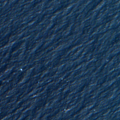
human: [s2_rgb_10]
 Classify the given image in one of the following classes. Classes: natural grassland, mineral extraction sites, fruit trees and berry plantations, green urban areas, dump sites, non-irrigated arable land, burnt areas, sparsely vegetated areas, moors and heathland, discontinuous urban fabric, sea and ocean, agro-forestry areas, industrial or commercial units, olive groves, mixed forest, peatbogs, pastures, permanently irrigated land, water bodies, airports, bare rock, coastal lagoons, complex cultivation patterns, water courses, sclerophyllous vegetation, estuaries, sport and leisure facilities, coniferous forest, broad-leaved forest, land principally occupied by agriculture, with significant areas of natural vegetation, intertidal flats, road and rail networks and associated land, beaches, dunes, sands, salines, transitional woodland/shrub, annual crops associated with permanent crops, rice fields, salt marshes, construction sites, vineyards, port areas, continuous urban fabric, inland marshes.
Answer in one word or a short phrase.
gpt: sea and ocean